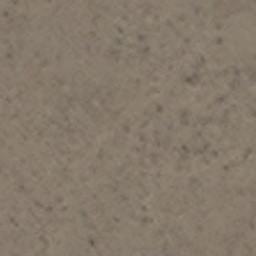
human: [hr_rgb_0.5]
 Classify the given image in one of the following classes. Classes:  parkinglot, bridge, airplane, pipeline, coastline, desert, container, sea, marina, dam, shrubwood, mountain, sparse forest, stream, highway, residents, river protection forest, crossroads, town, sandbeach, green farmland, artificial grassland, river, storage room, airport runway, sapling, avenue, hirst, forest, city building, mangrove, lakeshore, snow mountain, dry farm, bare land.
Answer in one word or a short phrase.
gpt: bare land